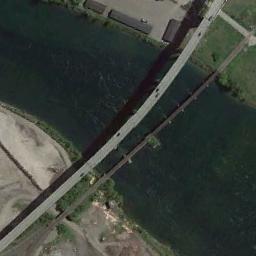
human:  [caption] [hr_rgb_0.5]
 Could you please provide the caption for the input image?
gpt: There are vehicles on the bridge, And the water under the bridge is muddy .

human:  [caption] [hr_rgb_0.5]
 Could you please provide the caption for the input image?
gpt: Two parallel bridges connect the land on both sides of the turquoise water .

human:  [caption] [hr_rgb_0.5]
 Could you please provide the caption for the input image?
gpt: Two bridges is built on a dark blue river and one of the bridge is for the railroad .